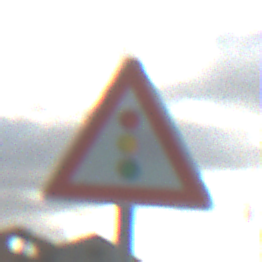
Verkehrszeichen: Lichtzeichenanlage
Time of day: SunriseSunset
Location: Outdoor (RoadRail)
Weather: PartlyCloudy
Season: NotSpecified
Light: Natural